Field crop: tomato
Growth stage: 2
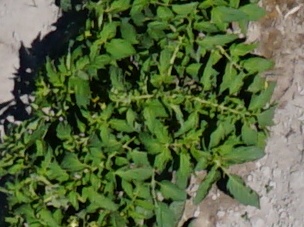
Species: tomato